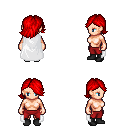
a pixel art fantasy rpg character, female body template, human, light skin, white cape, red pants, red swoop hairstyle, black shoes, four views (front, back, left, right), 2x2 character sprite sheet, small pixel art, hard edges, no anti-aliasing